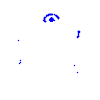
Particle: kaon